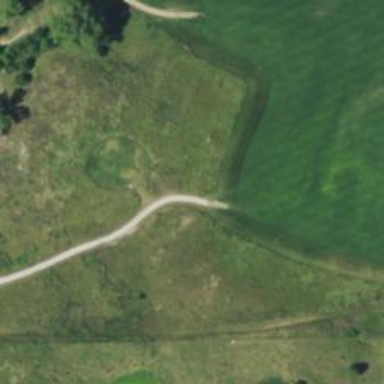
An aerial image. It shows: Path used for both walking and golf.